Космический корабль с группой, занимающейся добычей титана на борту, обнаружил идеально сферическую планету радиуса $R$. В точке $A$ группа шахтёров начала рыть туннель до центра планеты $O$; дойдя до него, шахтёры убедились, что планета полностью состояла из титана. Было также замечено, что температура вдоль всего туннеля имела постоянное значение $T_0$. На планете также имеется атмосфера с газом молярной массы $M$ при давлении $p_A$.
Чему было равно давление на дне туннеля? Далее шахтёры занялись добычей металла и через некоторое время смогли вырыть в планете сферическую полость диаметра $OA$, как показано на рисунке. В результате часть газа из атмосферы переместилась в полость, из-за чего давление в точке $A$ изменилось до значения $p_A'$.
Считая, что температура в полости везде постоянна и равна также $T_0$, как изменилось давление в точке $O$?
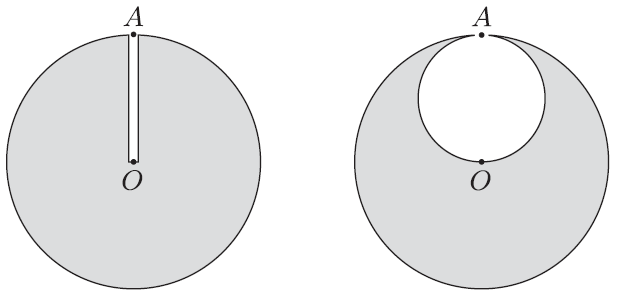
Чему было равно давление на дне туннеля?
Ответ: $p_O = p_A\exp(\frac{2\pi{G}\rho{M}R^2}{3R_0T_0})$, где $R_0$ — газовая постоянная

Считая, что температура в полости везде постоянна и равна также $T_0$, как изменилось давление в точке $O$?
Ответ: $\ln\frac{{p_O}'}{{p_A}'} = \frac{MBR^2}{2R_0T_0}$, где $B = \frac{4\pi{G}\rho}{3}$
Темы:
T, Механика, Гидростатика, Неоднородное поле, 200 задач, Распределение Больцмана